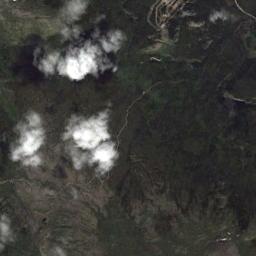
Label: cloud